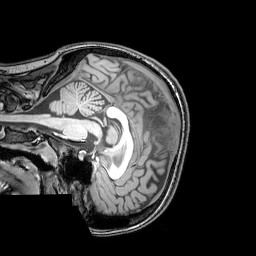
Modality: T1w
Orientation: sagittal
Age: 24
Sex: female
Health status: healthy
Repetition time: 0.081 s
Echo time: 0.037 s